Question: I've got a Vs2008 solution being build on TFS2010 and for some reason the test results are not present in the build summary. We use the upgrade template with not customizations. Test results are not present vs2008 and vs2010. Any thoughts?
Additional Info: We use MSBuild 3.5 - Not quite sure what the consequences would be if I upgraded to 4.0.

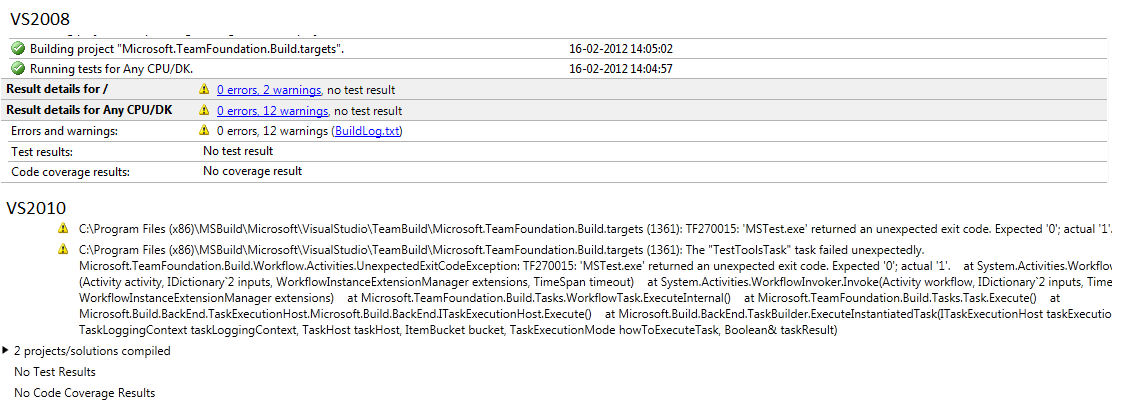
Answer: Ok - so changing the msbuild version from 3.5 to 4.0 did the trick.